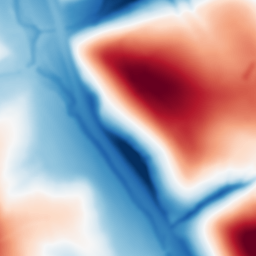
Category: multiscale
Decomposition family: dog_multiscale
Decomposition parameters: sigma_ratio: 2
n_scales: 5
base_sigma: 2
Upsampling method: sinc_blackman
Upsampling parameters: scale: 2
kernel_size: 16
Upsampling scale: 2